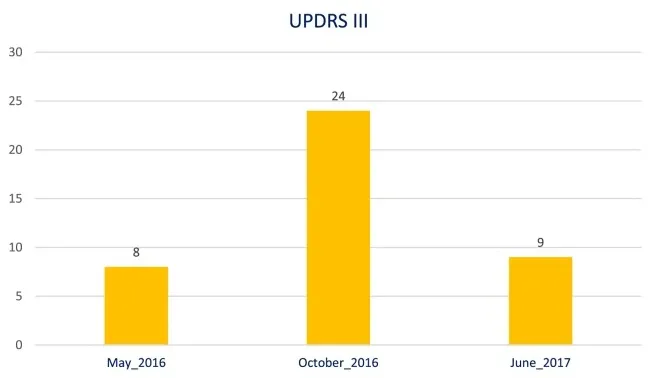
Unified Parkinson's Disease Rating Scale III evaluation before, during, and after therapy with deferiprone.
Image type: chart (chart)